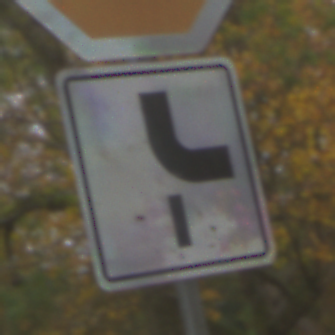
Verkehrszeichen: VerlaufVorfahrtsstrasse10
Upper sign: Stop
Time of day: Midday
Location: Outdoor (Nature)
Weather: Overcast
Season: Autumn
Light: Natural